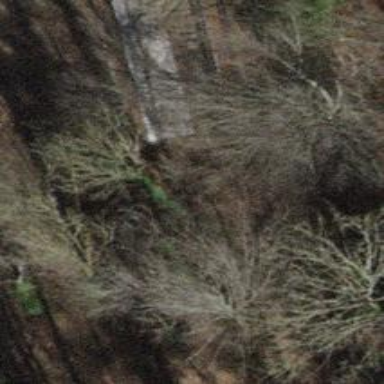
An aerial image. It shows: Retaining wall.